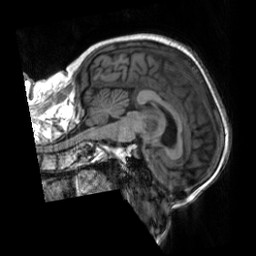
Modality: T1w
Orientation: sagittal
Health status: ill
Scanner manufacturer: siemens
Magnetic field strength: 3 T
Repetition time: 1.7 s
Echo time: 0.00239 s